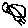
Label: bird